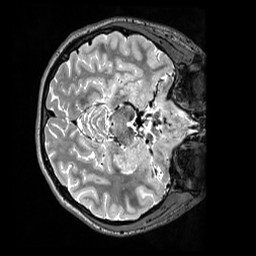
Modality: T2w
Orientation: axial
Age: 25
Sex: female
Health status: ill
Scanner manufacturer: siemens
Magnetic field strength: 3 T
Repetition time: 3.2 s
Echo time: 0.564 s